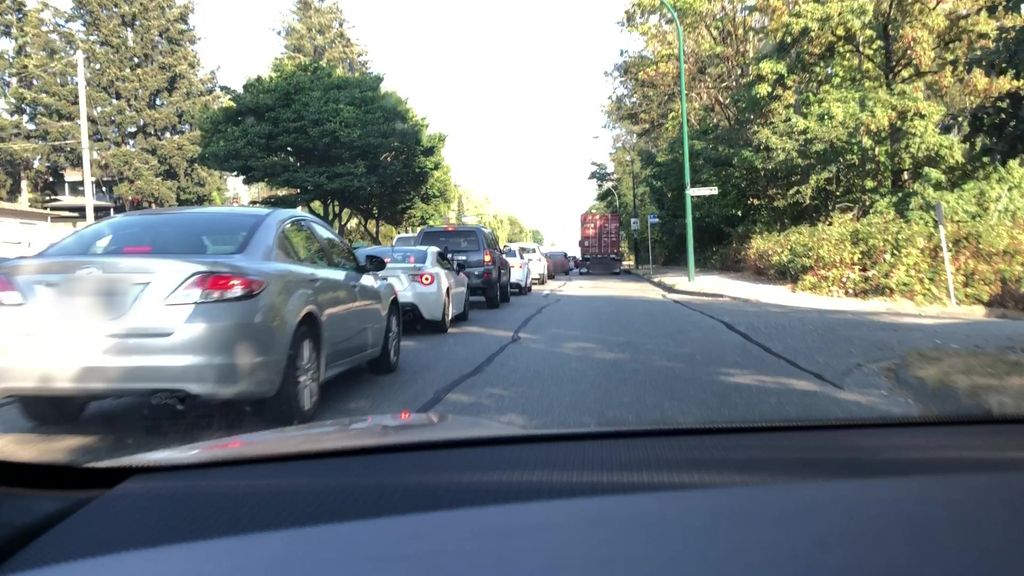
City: vancouver